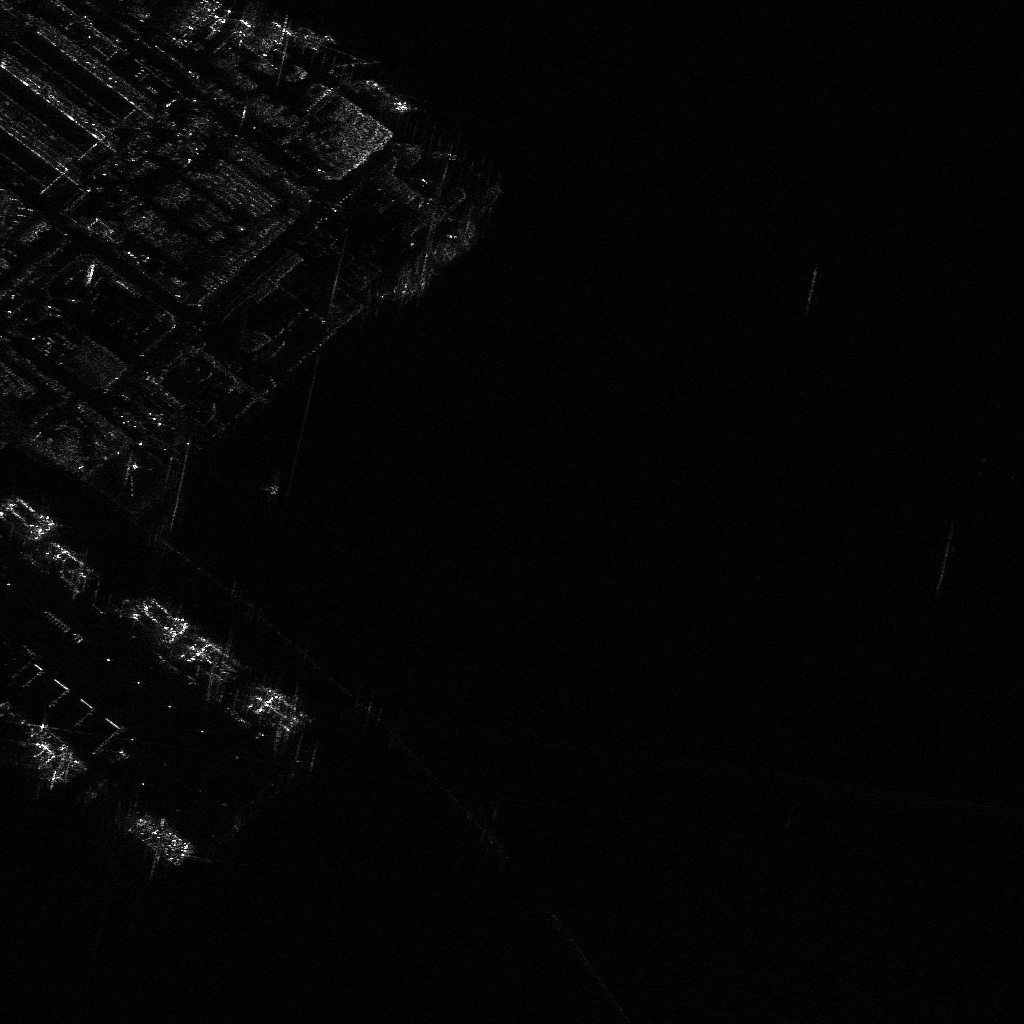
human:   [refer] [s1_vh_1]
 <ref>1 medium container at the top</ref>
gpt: <box>[[34, 8, 40, 9, 38]]</box>

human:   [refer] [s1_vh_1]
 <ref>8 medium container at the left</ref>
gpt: <box>[[0, 49, 5, 51, 43], [0, 50, 4, 51, 43], [3, 54, 8, 55, 43], [13, 59, 18, 60, 43], [12, 60, 17, 61, 43], [18, 63, 23, 65, 43], [17, 64, 22, 66, 43], [25, 68, 30, 69, 43]]</box>

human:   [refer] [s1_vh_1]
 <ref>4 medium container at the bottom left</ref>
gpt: <box>[[23, 69, 28, 71, 43], [13, 80, 18, 82, 43], [2, 72, 8, 73, 43], [1, 73, 7, 75, 43]]</box>